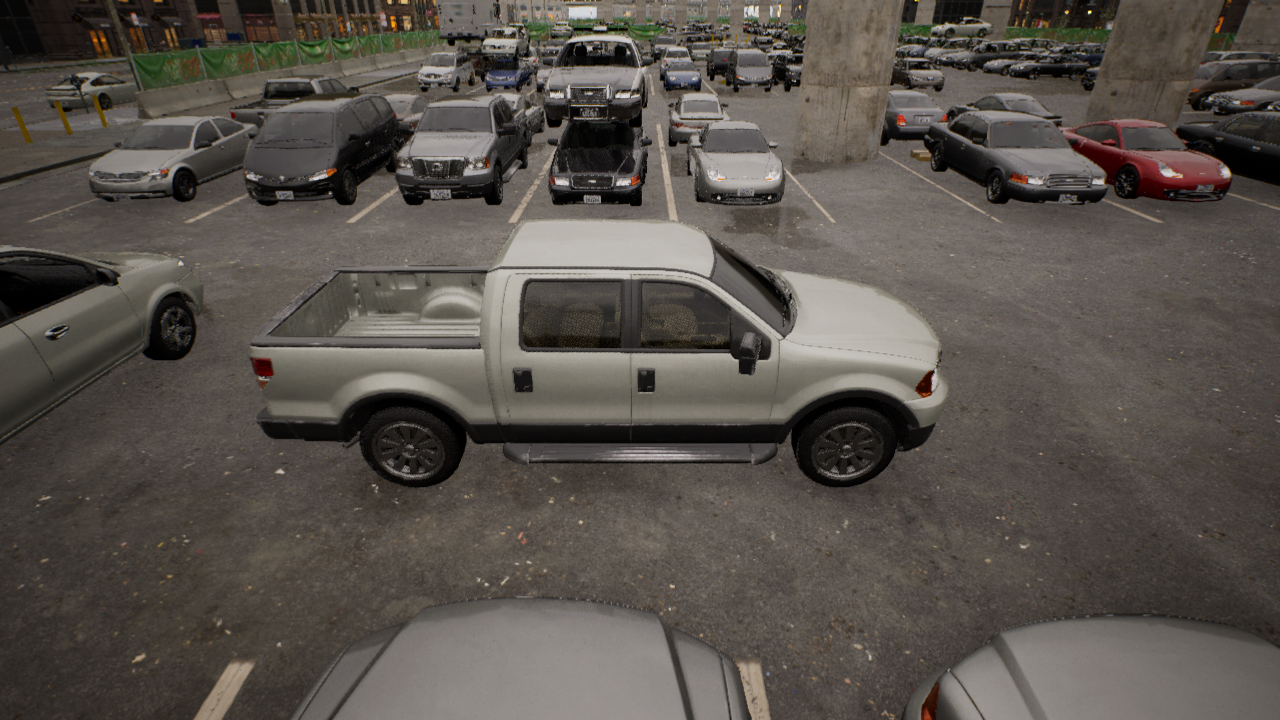
Venue: arterial
Lighting: golden hour
Vehicle rig: pickup